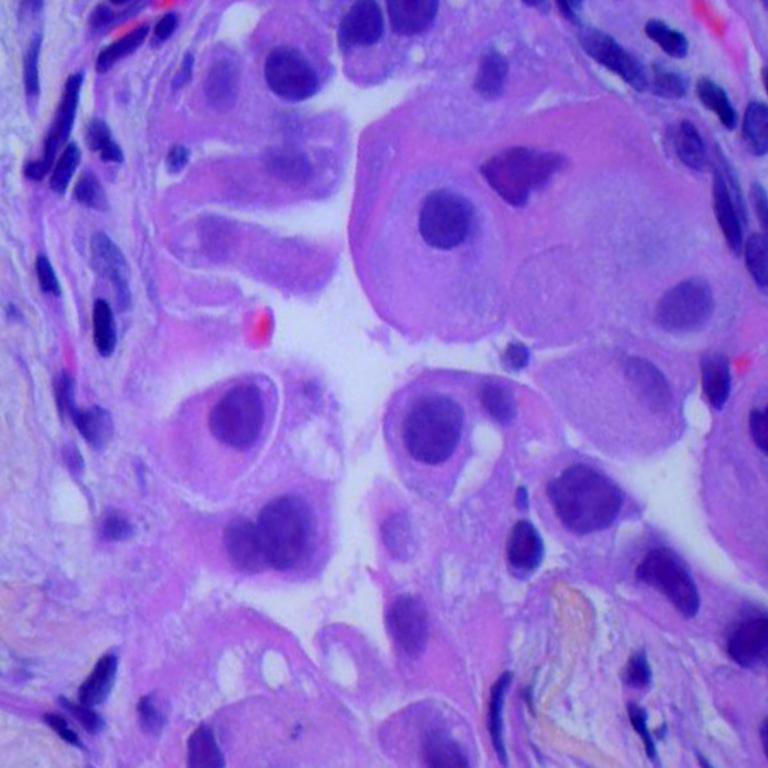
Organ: lung
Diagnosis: adenocarcinomas